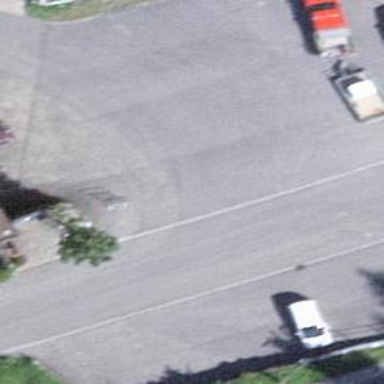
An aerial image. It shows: Bus stop with platform for public transport.